Interaction volume radius: 10 \u00c5
Interaction volume height: 10 \u00c5
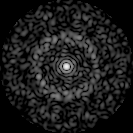
Disorder parameter: 0.8384